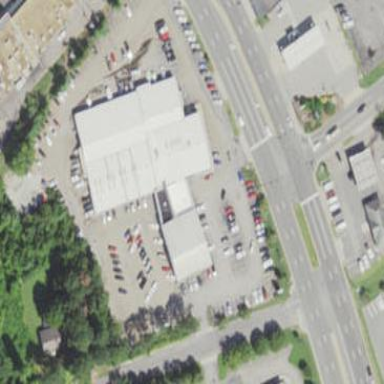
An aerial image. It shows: Building that houses car shop.